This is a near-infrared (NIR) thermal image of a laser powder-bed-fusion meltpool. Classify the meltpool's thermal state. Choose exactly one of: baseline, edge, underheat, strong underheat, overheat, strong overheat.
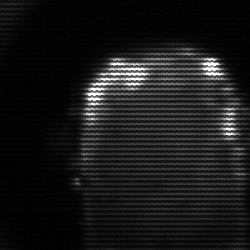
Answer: baseline